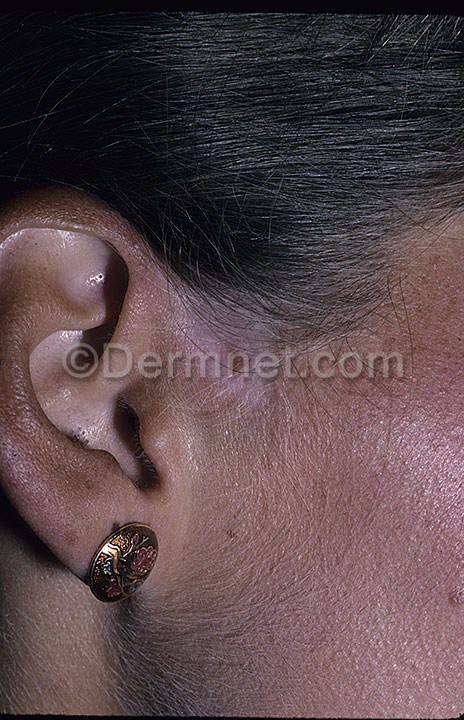
Disease: Melanoma Skin Cancer Nevi and Moles